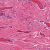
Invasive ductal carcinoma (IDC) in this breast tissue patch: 0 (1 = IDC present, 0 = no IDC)